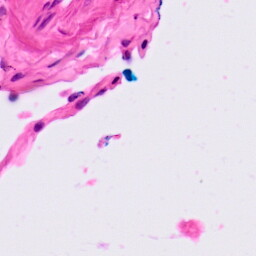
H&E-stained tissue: Lung